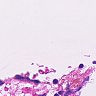
Metastatic tissue present: no